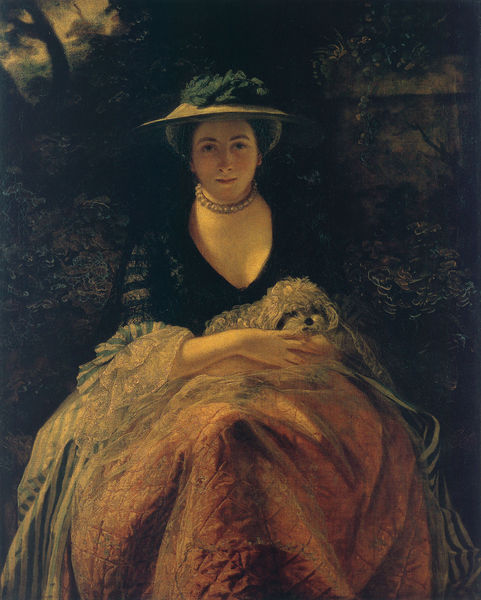
Titel: Nelly O´Brien
Künstler: Sir Joshua Reynolds
Institution: London, Wallace Collection
Schlagwörter: baum, blau, dunkel, feder, gemälde, hand, schatten, bäume, gelb, landschaft, sitzen, ausschnitt, frau, hut, kleid, licht, schwarz, weiss, dame, hund, rot, tier, rock, schleife, arm, augen, federn, gesicht, spitze, ärmel, portrait, porträt, öl, natur, sonne, haare, decke, spitzen, pflanzen, dekoltee, lippen, perlen, rosa, wald, hündchen, warm, kette, strohhut, rüschen, knie, perlenkette, halskette, rit, lamm, schoss, efeu, pudel, schatten#, sonne#, sommenschein